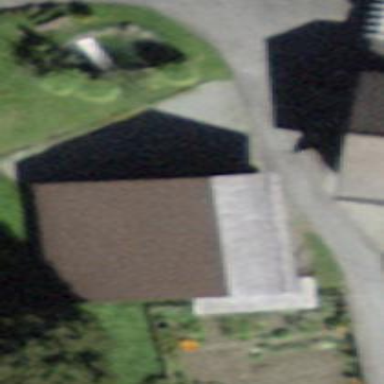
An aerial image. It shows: Rural barn.